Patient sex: M
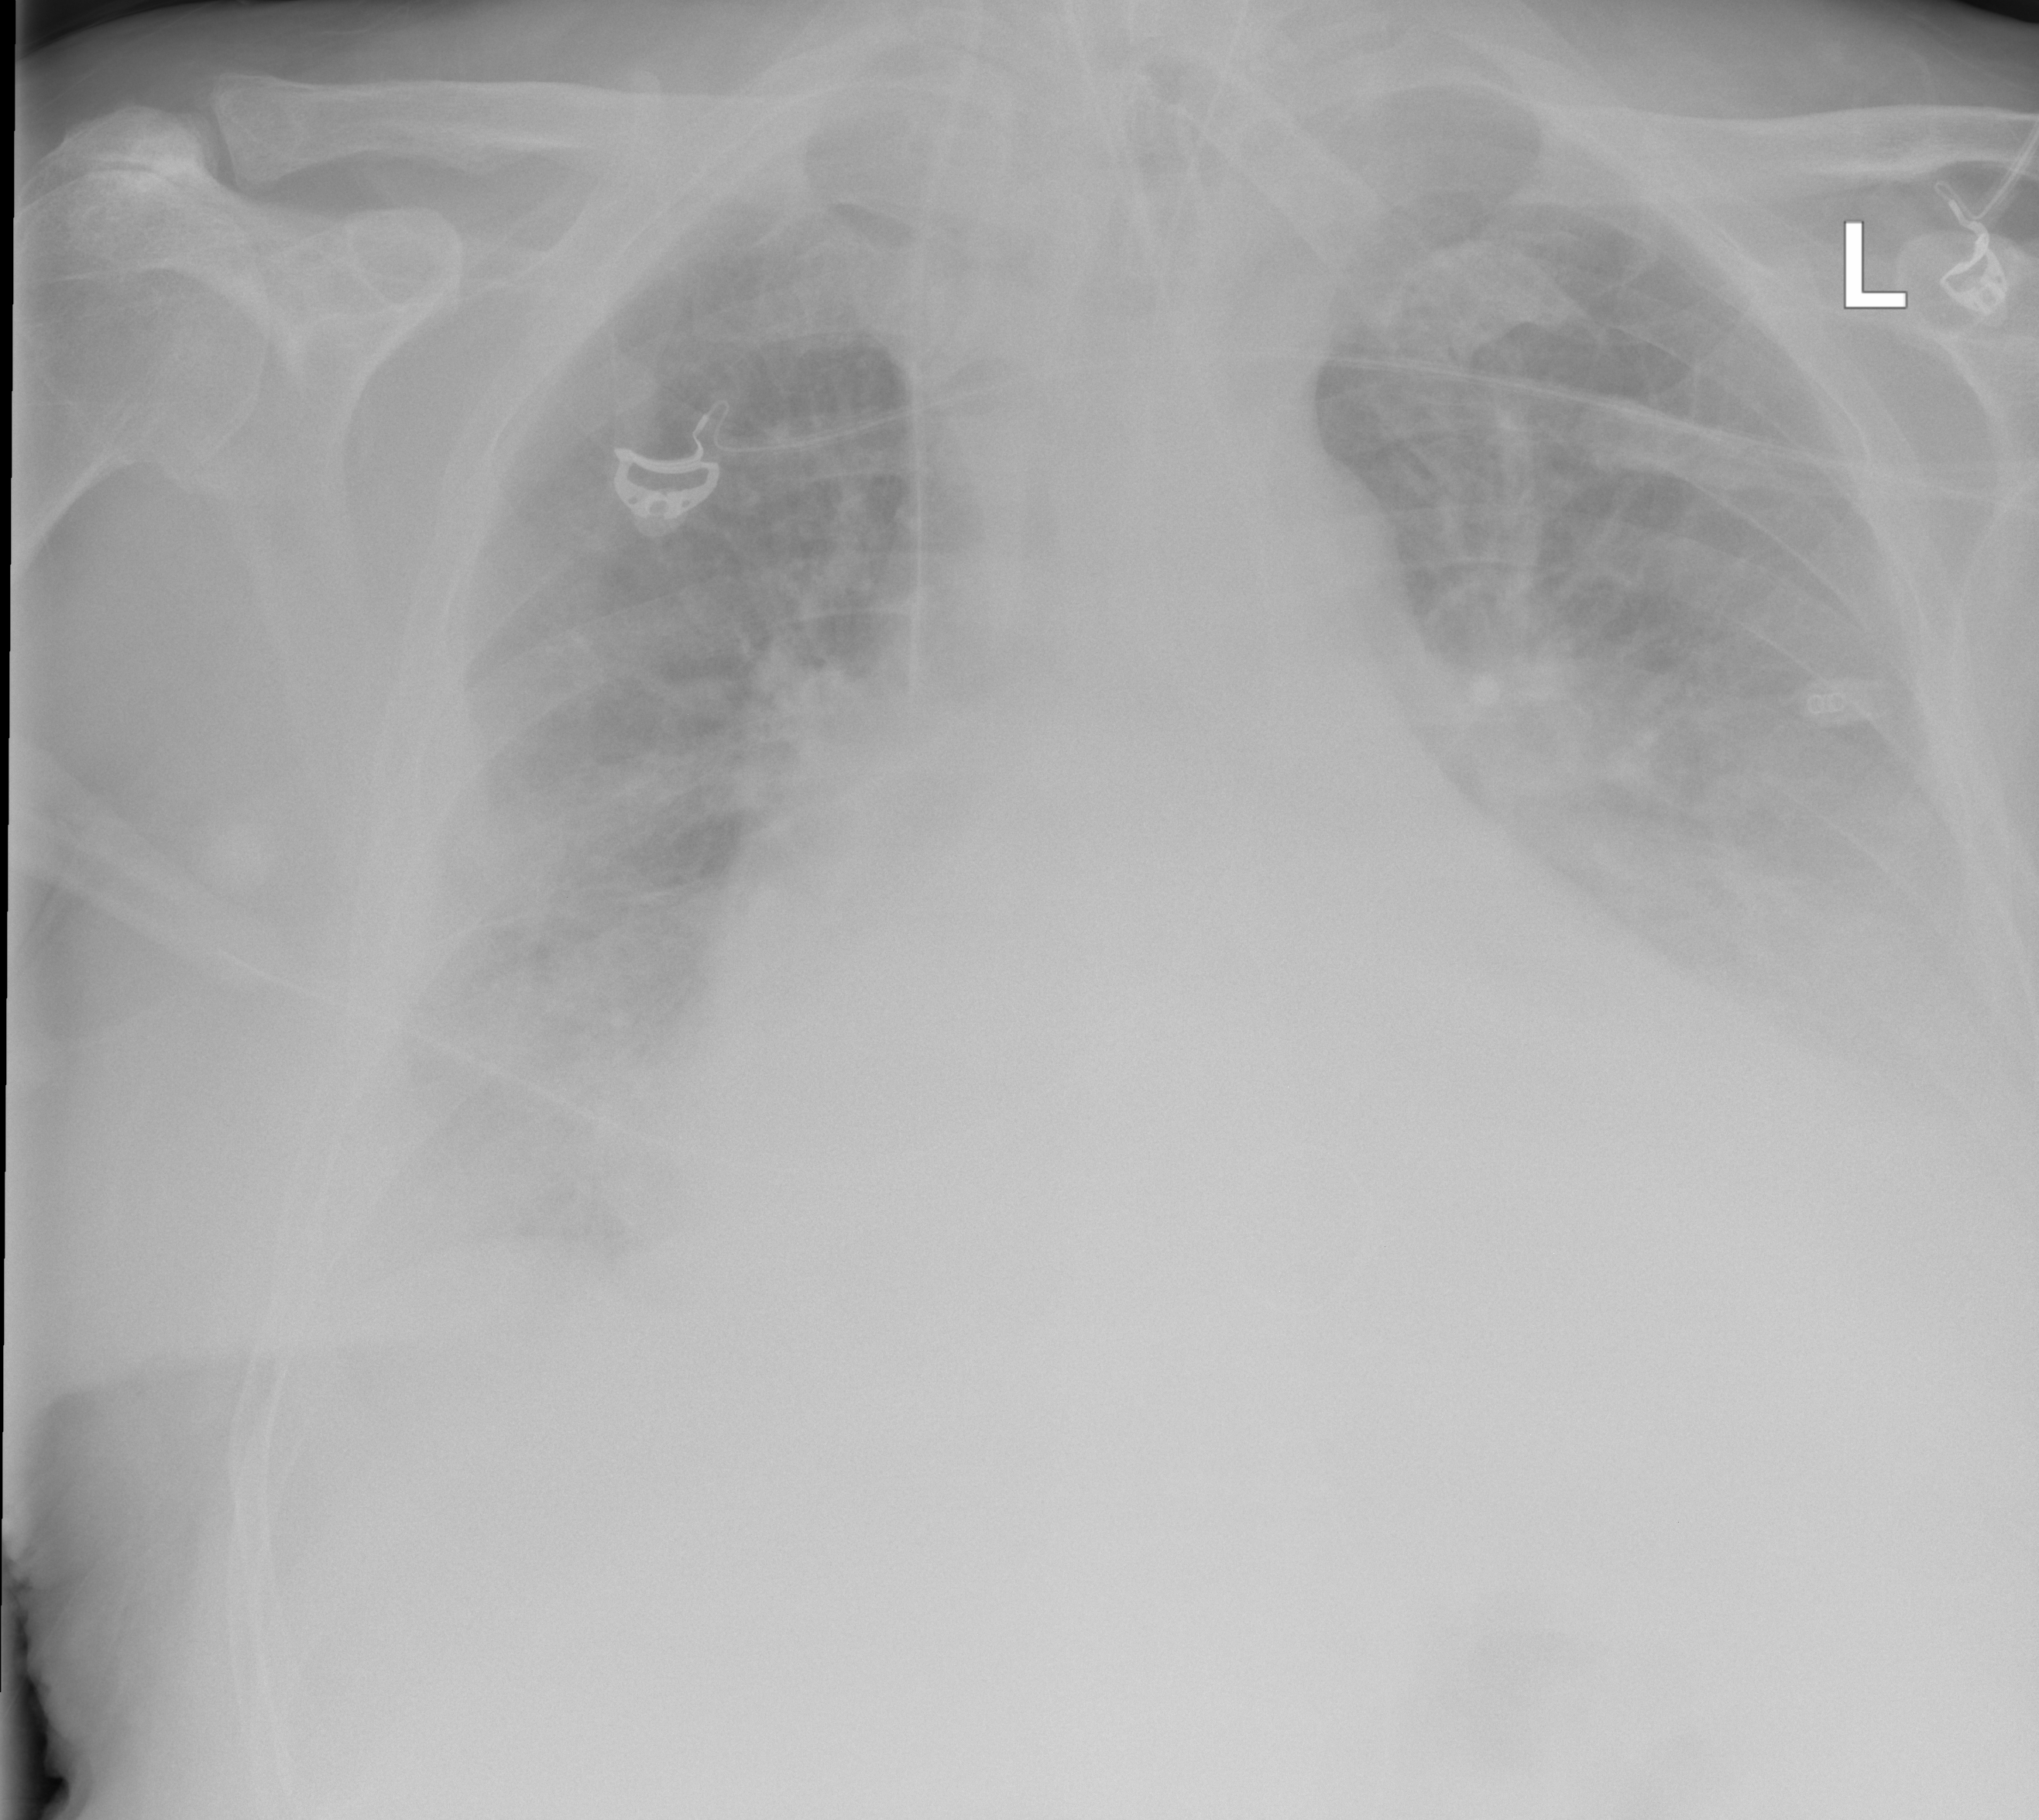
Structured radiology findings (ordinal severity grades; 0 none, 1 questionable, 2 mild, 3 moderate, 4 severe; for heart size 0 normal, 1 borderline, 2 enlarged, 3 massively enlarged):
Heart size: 2
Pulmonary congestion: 2
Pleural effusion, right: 3
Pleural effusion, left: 3
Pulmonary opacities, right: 2
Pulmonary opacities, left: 2
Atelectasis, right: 2
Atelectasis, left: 2